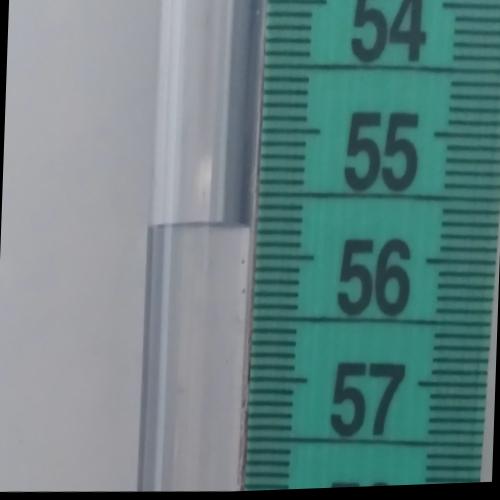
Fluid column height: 55.8 cm